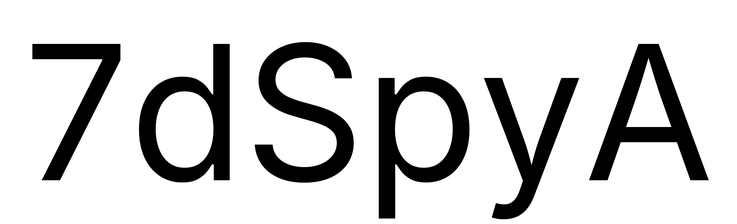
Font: Inter_Regular